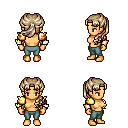
a pixel art fantasy rpg character, female body template, human, tanned skin, gold arm armor, teal pants, white blonde princess hairstyle, four views (front, back, left, right), 2x2 character sprite sheet, small pixel art, hard edges, no anti-aliasing